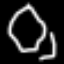
Label: octagon